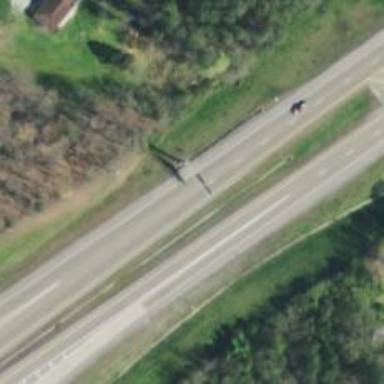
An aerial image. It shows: Trunk highway with expressway features.